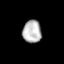
Tissue: lung
Cell type: Epithelial cells
Senescence score: 0.2066
Nuclear area (px): 415
Mean DAPI intensity: 183.94